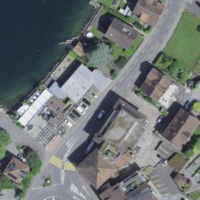
EUNIS habitat code: 54
Species observed at this site:
Dipsacus fullonum